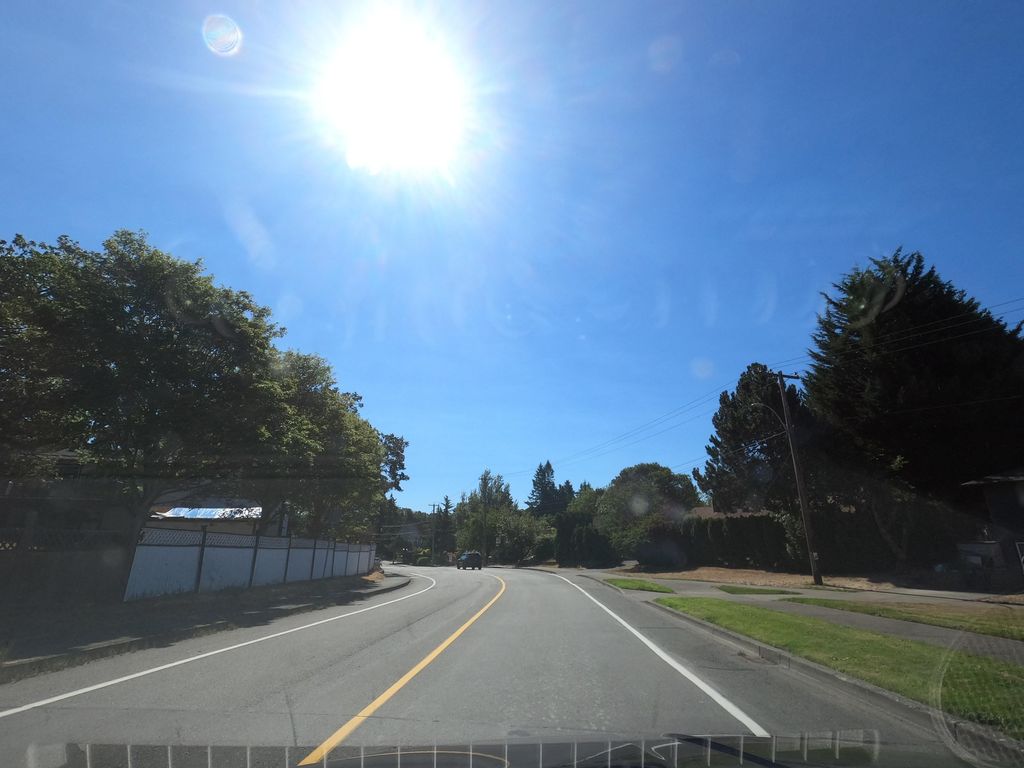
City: victoria